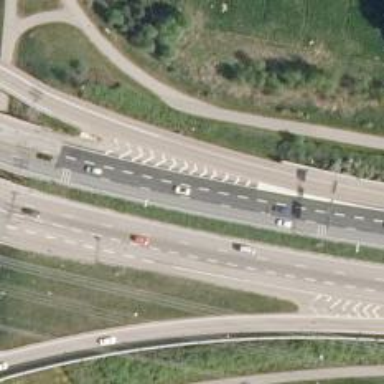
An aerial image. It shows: Asphalt road classified as trunk highway.